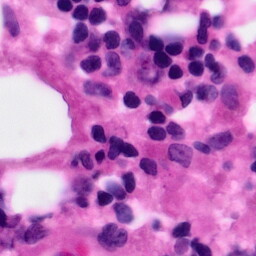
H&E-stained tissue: Pancreatic